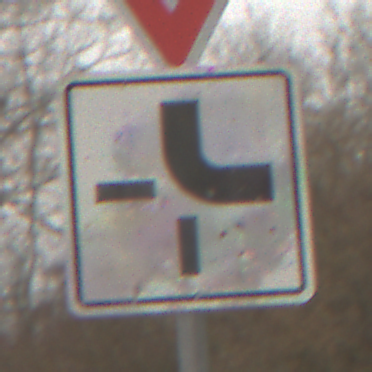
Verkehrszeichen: VerlaufVorfahrtsstrasse4
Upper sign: VorfahrtGewaehren
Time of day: Midday
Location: Outdoor (Nature)
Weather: Overcast
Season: NotSpecified
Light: Natural